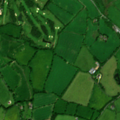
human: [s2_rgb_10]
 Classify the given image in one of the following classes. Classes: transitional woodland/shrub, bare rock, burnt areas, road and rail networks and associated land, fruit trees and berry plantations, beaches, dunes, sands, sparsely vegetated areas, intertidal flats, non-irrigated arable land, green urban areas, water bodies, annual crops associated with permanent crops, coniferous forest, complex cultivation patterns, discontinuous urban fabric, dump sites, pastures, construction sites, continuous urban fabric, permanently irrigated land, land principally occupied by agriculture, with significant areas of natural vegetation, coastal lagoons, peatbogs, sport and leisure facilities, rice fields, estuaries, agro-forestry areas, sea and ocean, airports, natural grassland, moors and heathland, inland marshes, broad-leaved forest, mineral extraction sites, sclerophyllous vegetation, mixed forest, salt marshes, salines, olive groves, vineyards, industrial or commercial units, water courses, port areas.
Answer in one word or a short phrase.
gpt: sport and leisure facilities, non-irrigated arable land, pastures